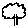
Label: tree